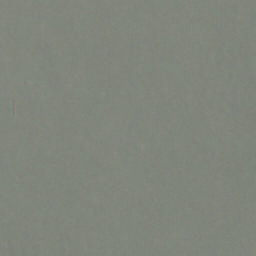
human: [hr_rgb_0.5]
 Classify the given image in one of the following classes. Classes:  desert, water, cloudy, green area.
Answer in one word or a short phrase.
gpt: cloudy